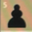
Piece: bP